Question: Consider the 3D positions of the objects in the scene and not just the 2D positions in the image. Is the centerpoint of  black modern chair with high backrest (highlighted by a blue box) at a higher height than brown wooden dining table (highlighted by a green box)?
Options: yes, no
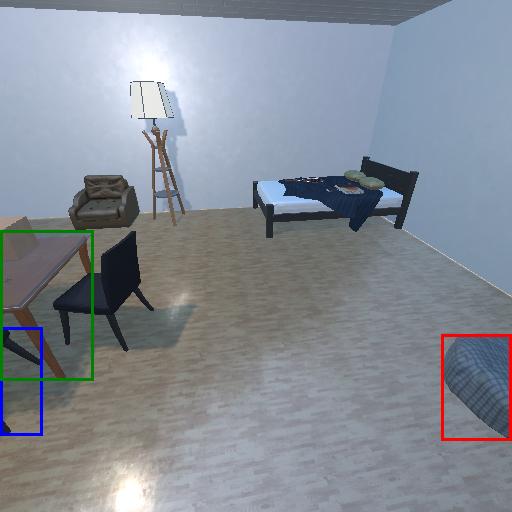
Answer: yes